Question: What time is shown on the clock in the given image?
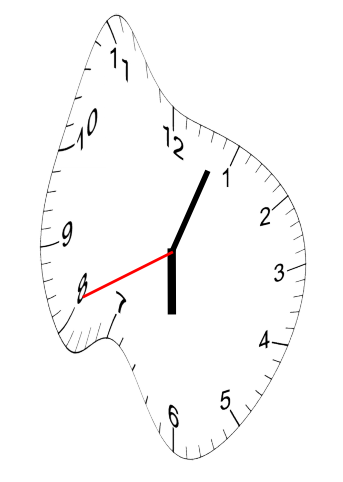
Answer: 06:03:41